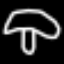
Label: mushroom